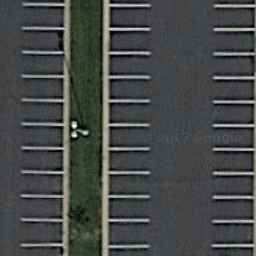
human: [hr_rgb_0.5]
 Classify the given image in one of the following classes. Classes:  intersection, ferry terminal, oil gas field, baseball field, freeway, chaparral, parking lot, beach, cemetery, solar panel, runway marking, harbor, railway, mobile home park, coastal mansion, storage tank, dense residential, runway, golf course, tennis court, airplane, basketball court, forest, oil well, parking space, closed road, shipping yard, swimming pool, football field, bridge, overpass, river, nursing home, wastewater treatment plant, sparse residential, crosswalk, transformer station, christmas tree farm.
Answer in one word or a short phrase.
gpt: parking space